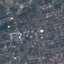
Land use / land cover: Residential